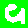
Digit: 9